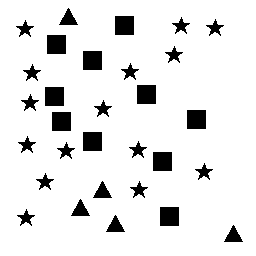
Squares: 10
Triangles: 5
Stars: 15
Total shapes: 30